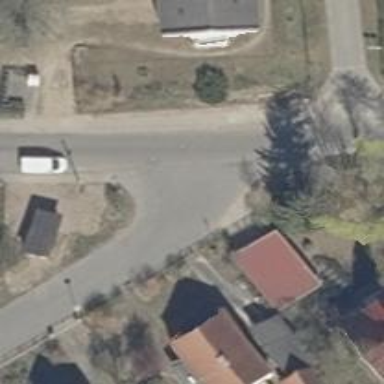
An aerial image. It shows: Road with "give way" sign.